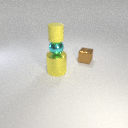
small yellow rubber cylinder above large yellow metal cylinder